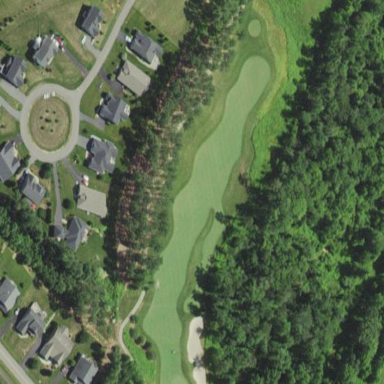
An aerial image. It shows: Rough grassy area used for golf.